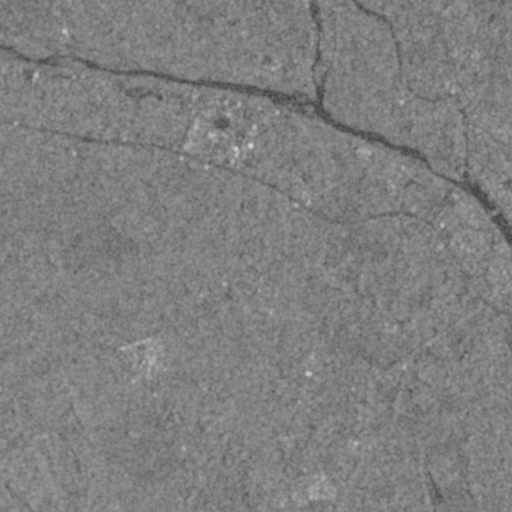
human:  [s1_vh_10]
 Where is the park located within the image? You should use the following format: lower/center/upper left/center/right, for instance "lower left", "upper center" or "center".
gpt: The park is located in the lower left of the image.
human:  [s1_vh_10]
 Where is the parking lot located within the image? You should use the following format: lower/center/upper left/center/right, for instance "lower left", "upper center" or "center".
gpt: The parking lot is located in the center right of the image.
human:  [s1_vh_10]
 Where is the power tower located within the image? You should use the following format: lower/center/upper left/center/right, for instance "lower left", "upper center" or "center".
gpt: The power tower is located in the left of the image.
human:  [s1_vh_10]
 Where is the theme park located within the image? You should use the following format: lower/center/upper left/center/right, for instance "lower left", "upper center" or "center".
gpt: The theme park is located in the upper right of the image.
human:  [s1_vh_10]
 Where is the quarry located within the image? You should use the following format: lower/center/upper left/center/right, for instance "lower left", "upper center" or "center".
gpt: There is no quarry in the image.

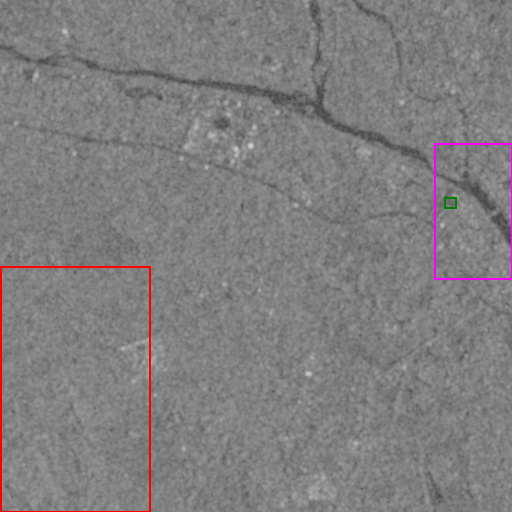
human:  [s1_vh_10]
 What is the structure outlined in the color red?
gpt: The structure outlined in red is a park.
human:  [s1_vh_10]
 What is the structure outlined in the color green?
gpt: The structure outlined in green is a parking lot.
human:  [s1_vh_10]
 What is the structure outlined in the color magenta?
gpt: The structure outlined in magenta is a theme park.
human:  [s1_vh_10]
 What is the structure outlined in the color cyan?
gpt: There is no cyan outline.